Question: If I have a trapezoid defined by four points (x1, y1), (x2, y2), (x3, y3), (x4, y4) , and I divide it arbitrarily in by sections like so (pardon the crude drawing):

How could I find the coordinates of (x, y)?
I've tried fooling around with the slopes of the lines, but my math skills are too rusty to figure it out. Any ideas?
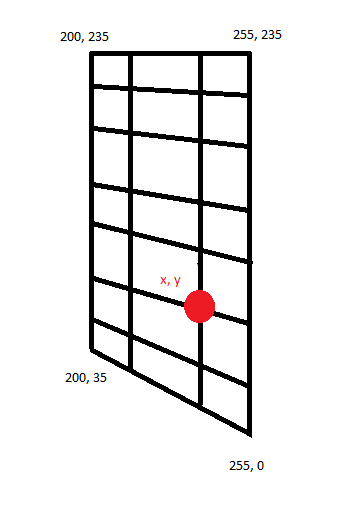
Answer: For the specific case as per your example it's quite straight forward.
First, the x location is easy. Since the verticals will always be parallel to the y axis, x is simply x width divided by the number of sections:
'''
x = x1+((x2-x1)/a*xa)
'''
where:
- - - -
note: I chose 'a' to avoid confusion with the symbol for slope: 'm'.
For y it's a bit more complicated. We first need to find the coordinate that sits on the top and bottom lines of the trapezoid. We use the standard line equation for this:
'''
y = mx+c
'''
Finding m is simple. It's just Dy/Dx:
'''
m = (y2-y1)/(x2-x1)
'''
To get c we just substitute x, y and m into the formula:
'''
c = y-mx
'''
Once we get that, substitute the value of x found earlier into the formula to get the y coordinate. Do this twice to get the points on the top and bottom lines:
'''
1 A 2
x------------x--------------x
| | |
| xC |
| | |
x------------x--------------x
3 B 4
'''
All together (pseudocode):
'''
coordinateFromSection (x1 y1 x2 y2 x3 y3 x4 y4 gridX gridY sectionX sectionY) {
xC = x1+((x2-x1)/gridX*sectionX)
// top line:
m = (y2-y1)/(x2-x1)
c = y1-(m*x1)
yA = m*xC + c
// bottom line:
m = (y4-y3)/(x4-x3)
c = y3-(m*x3)
yB = m*xC + c
// Find yC by dividing line AB by gridY
yC = yA+((yB-yA)/gridY*sectionY)
return (xC yC)
}
'''
All the calculations above assume that (0,0) is the top left of the screen.